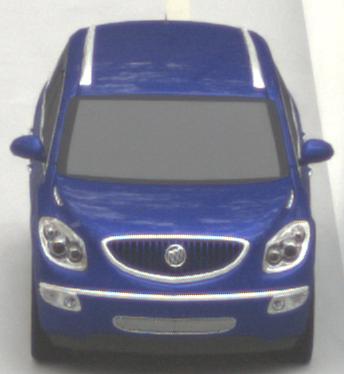
Make: Buick
Model: Enclave
Detailed model: GMT967
Model produced from: 2007
Model produced until: 2017
Doors: 5
Color: blue
Road condition: dry road
Daytime: morning or afternoon
Contrast: low contrast